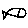
Label: fish